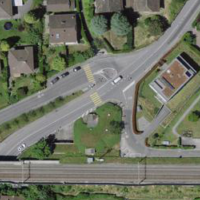
EUNIS habitat code: 57
Species observed at this site:
Cymbalaria muralis